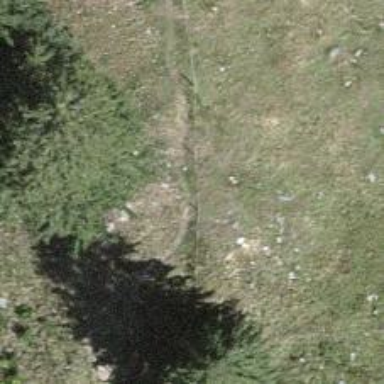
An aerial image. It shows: Path.